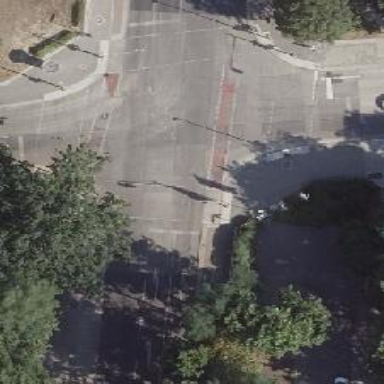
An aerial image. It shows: Crossing with traffic signals.